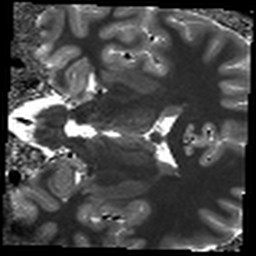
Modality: T1map
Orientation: coronal
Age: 21
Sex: female